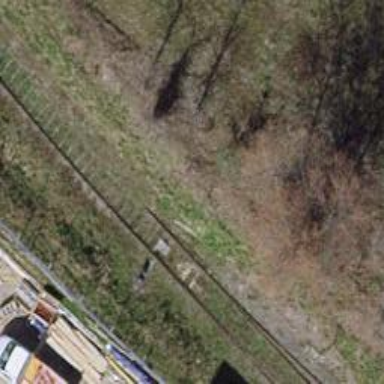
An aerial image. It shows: Railway switch.